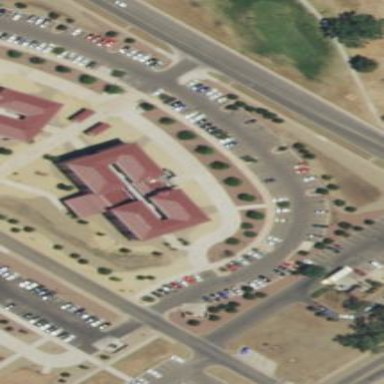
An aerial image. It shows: Dormitory building.